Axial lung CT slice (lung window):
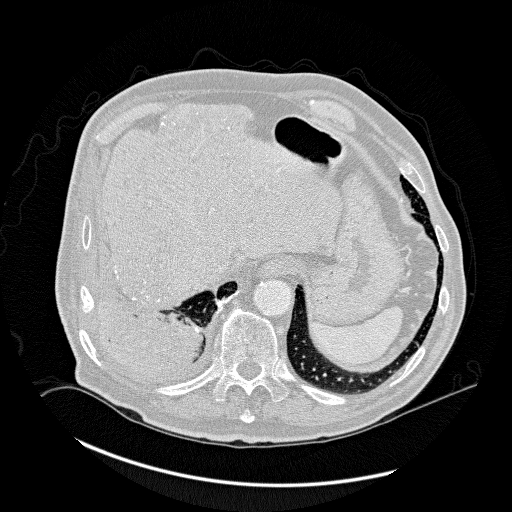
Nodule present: no